Interaction volume radius: 5 \u00c5
Interaction volume height: 30 \u00c5
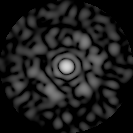
Disorder parameter: 0.817